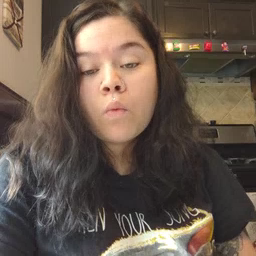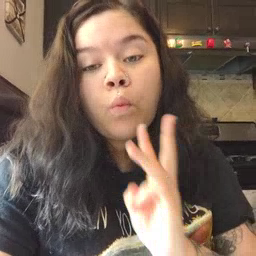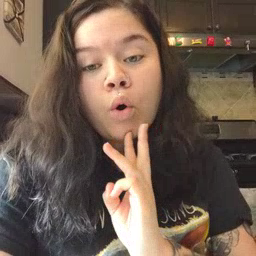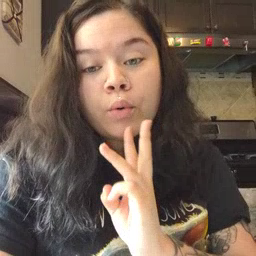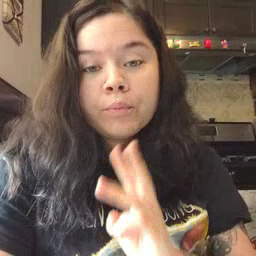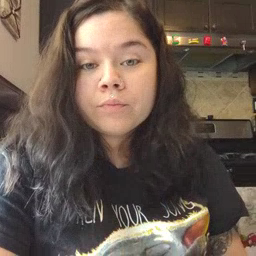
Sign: water